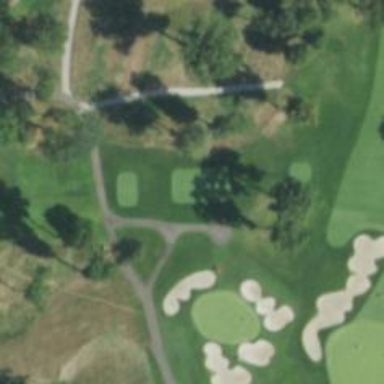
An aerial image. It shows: Service road used as golf cart path.